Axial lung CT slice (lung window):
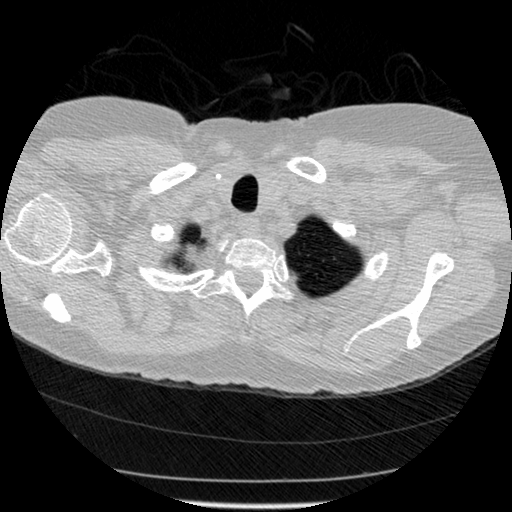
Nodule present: no